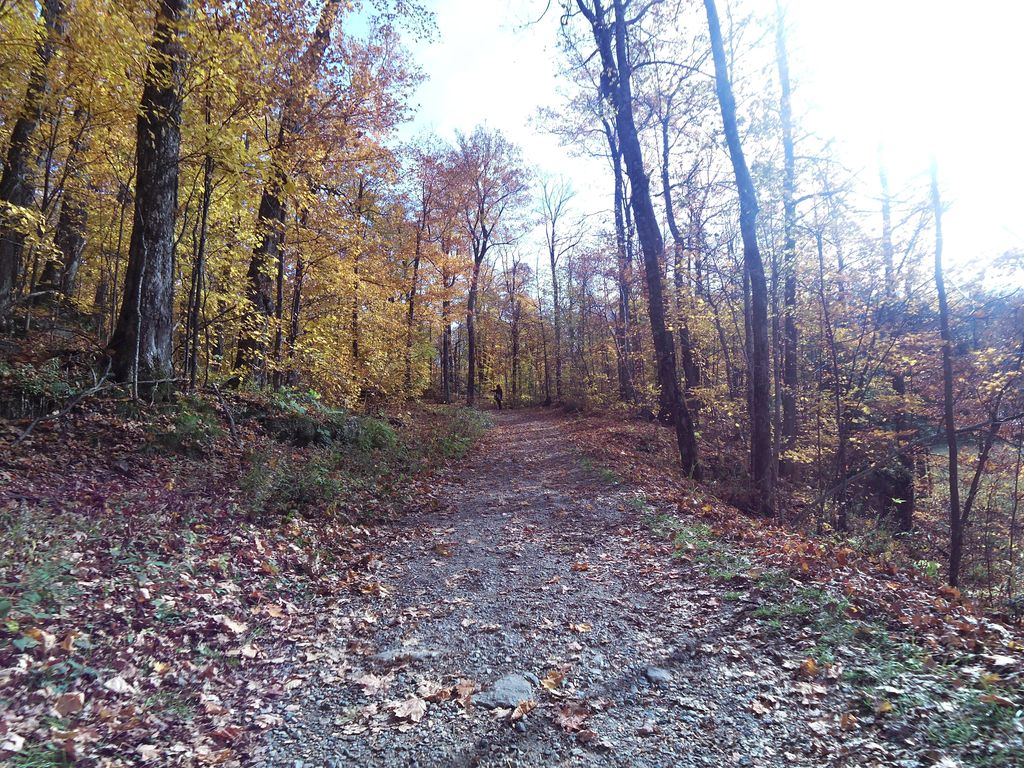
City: ottawa-gatineau